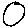
Label: circle